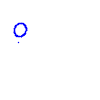
Particle: proton